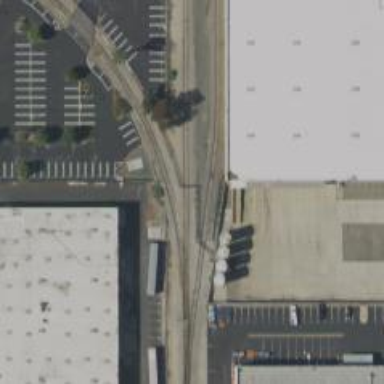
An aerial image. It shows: Rail spur service.